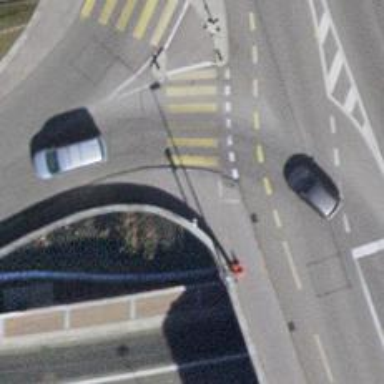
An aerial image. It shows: Kerb serving as barrier.